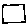
Label: square